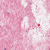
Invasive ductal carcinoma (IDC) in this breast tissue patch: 0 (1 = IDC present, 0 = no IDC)